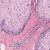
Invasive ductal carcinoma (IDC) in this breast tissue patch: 0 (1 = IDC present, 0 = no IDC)